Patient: sex F, age 72
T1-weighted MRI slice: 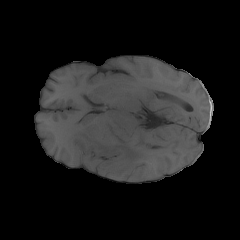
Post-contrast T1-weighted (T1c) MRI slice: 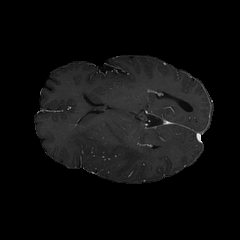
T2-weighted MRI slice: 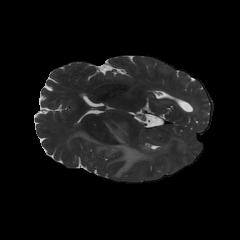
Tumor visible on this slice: yes
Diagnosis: Glioblastoma, IDH-wildtype
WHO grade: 4